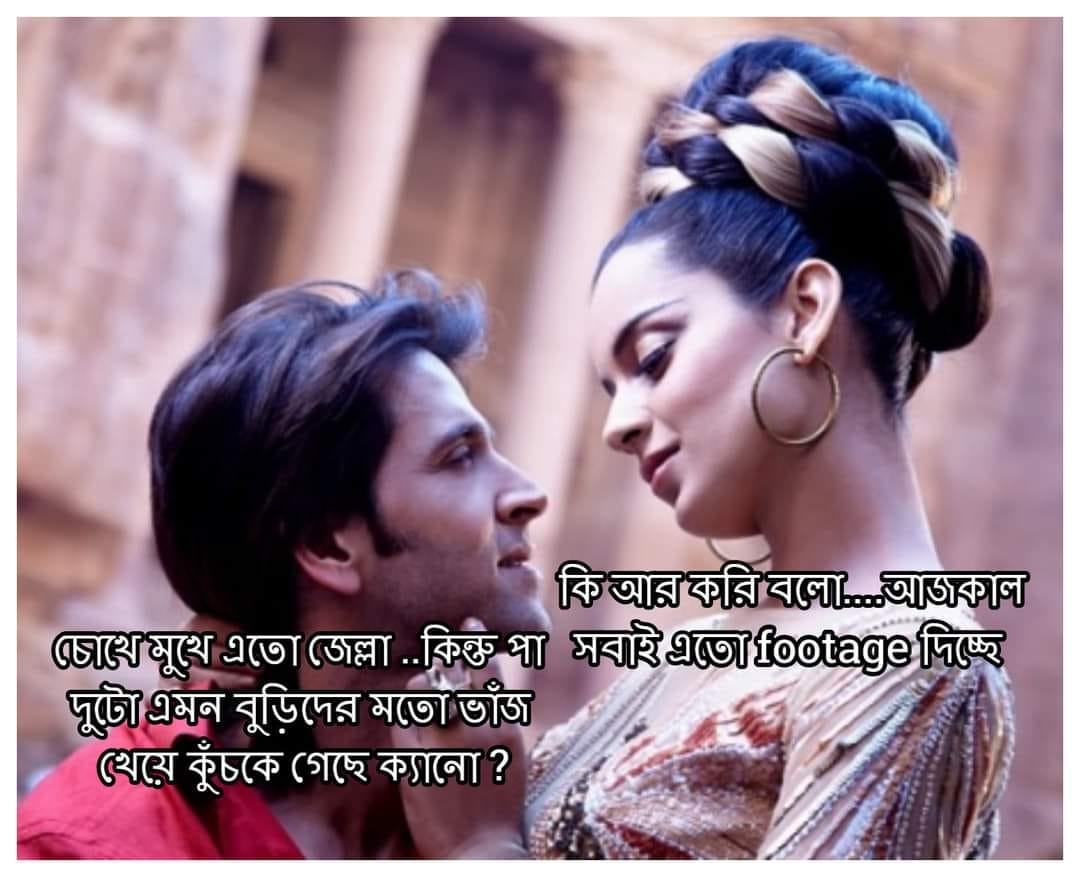
Caption: চোখে মুখে এতো জেল্লা ... কিন্তু পা দুটো এমন বুড়িদের মতো ভাজ খেয়ে কুচকে গেছে ক্যানো ?      কি আর কর বলো ... আজকাল সবাই এতো footage দিচ্ছে
Label: hate